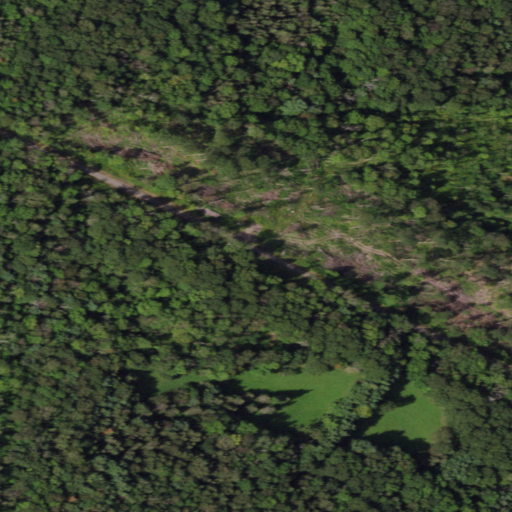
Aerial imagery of mountain in New York named Tinselor Hill containing deciduous forest, mixed forest, evergreen forest, and grassland